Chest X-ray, AP view. Patient: 52 years old, sex M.
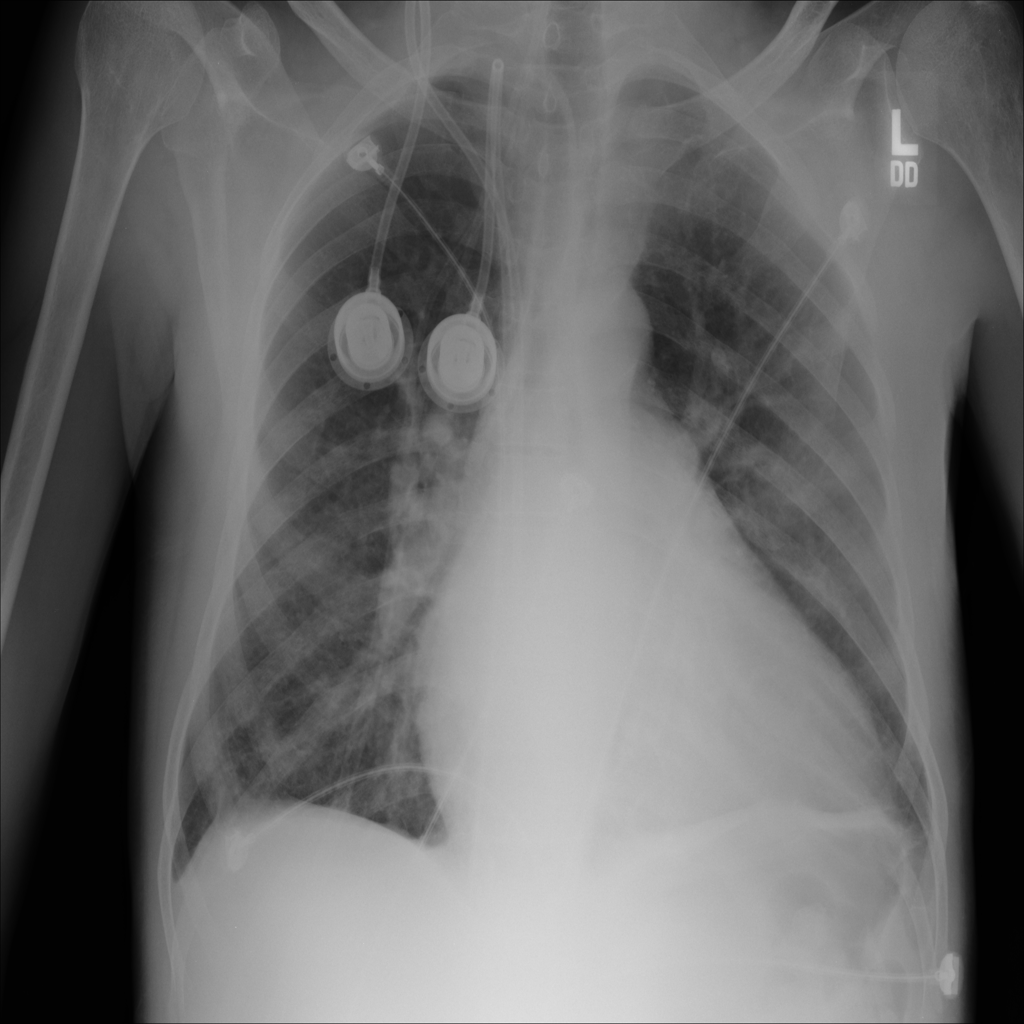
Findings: Cardiomegaly